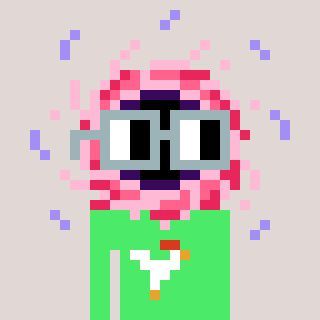
a pixel art character with square dark gray glasses, a blackhole-shaped head and a teal-colored body on a warm background